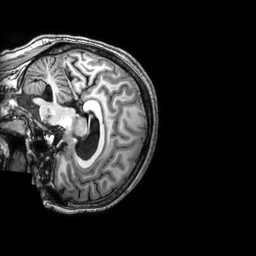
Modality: T1w
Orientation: sagittal
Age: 64
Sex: female
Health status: ill
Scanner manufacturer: philips
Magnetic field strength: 3 T
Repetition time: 0.008301 s
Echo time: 0.003808 s